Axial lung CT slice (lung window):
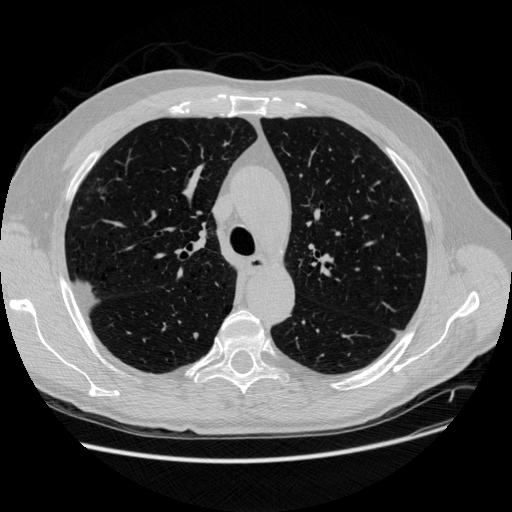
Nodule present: no